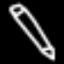
Label: pencil